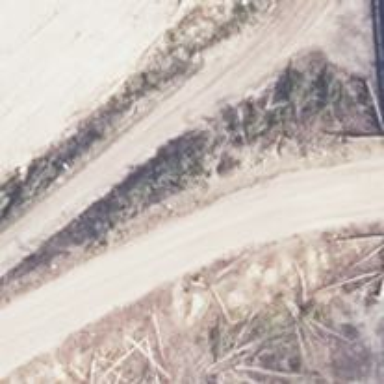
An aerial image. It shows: Track crossing bridge with grade 2 track type.